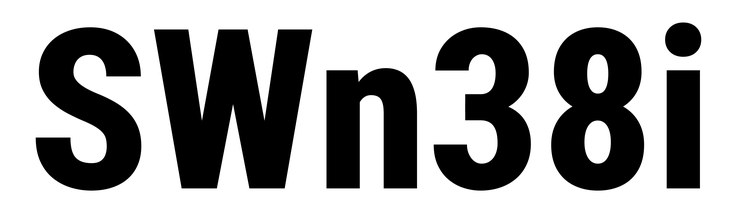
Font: Roboto_Condensed_ExtraBold